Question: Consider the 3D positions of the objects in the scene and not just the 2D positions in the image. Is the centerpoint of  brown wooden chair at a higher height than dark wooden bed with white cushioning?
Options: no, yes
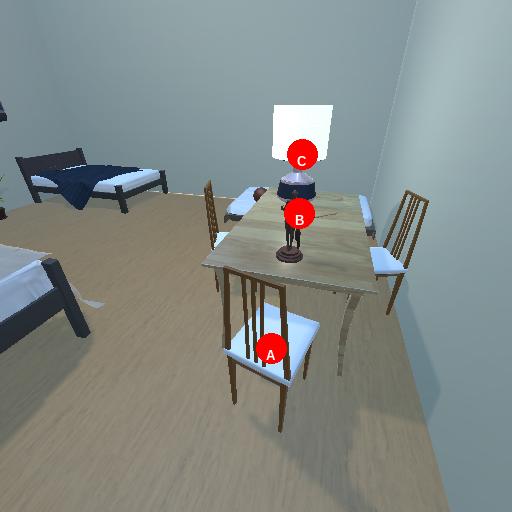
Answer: no